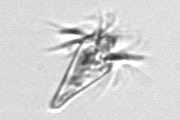
Label: Strombidium_tintinnodes